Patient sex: M
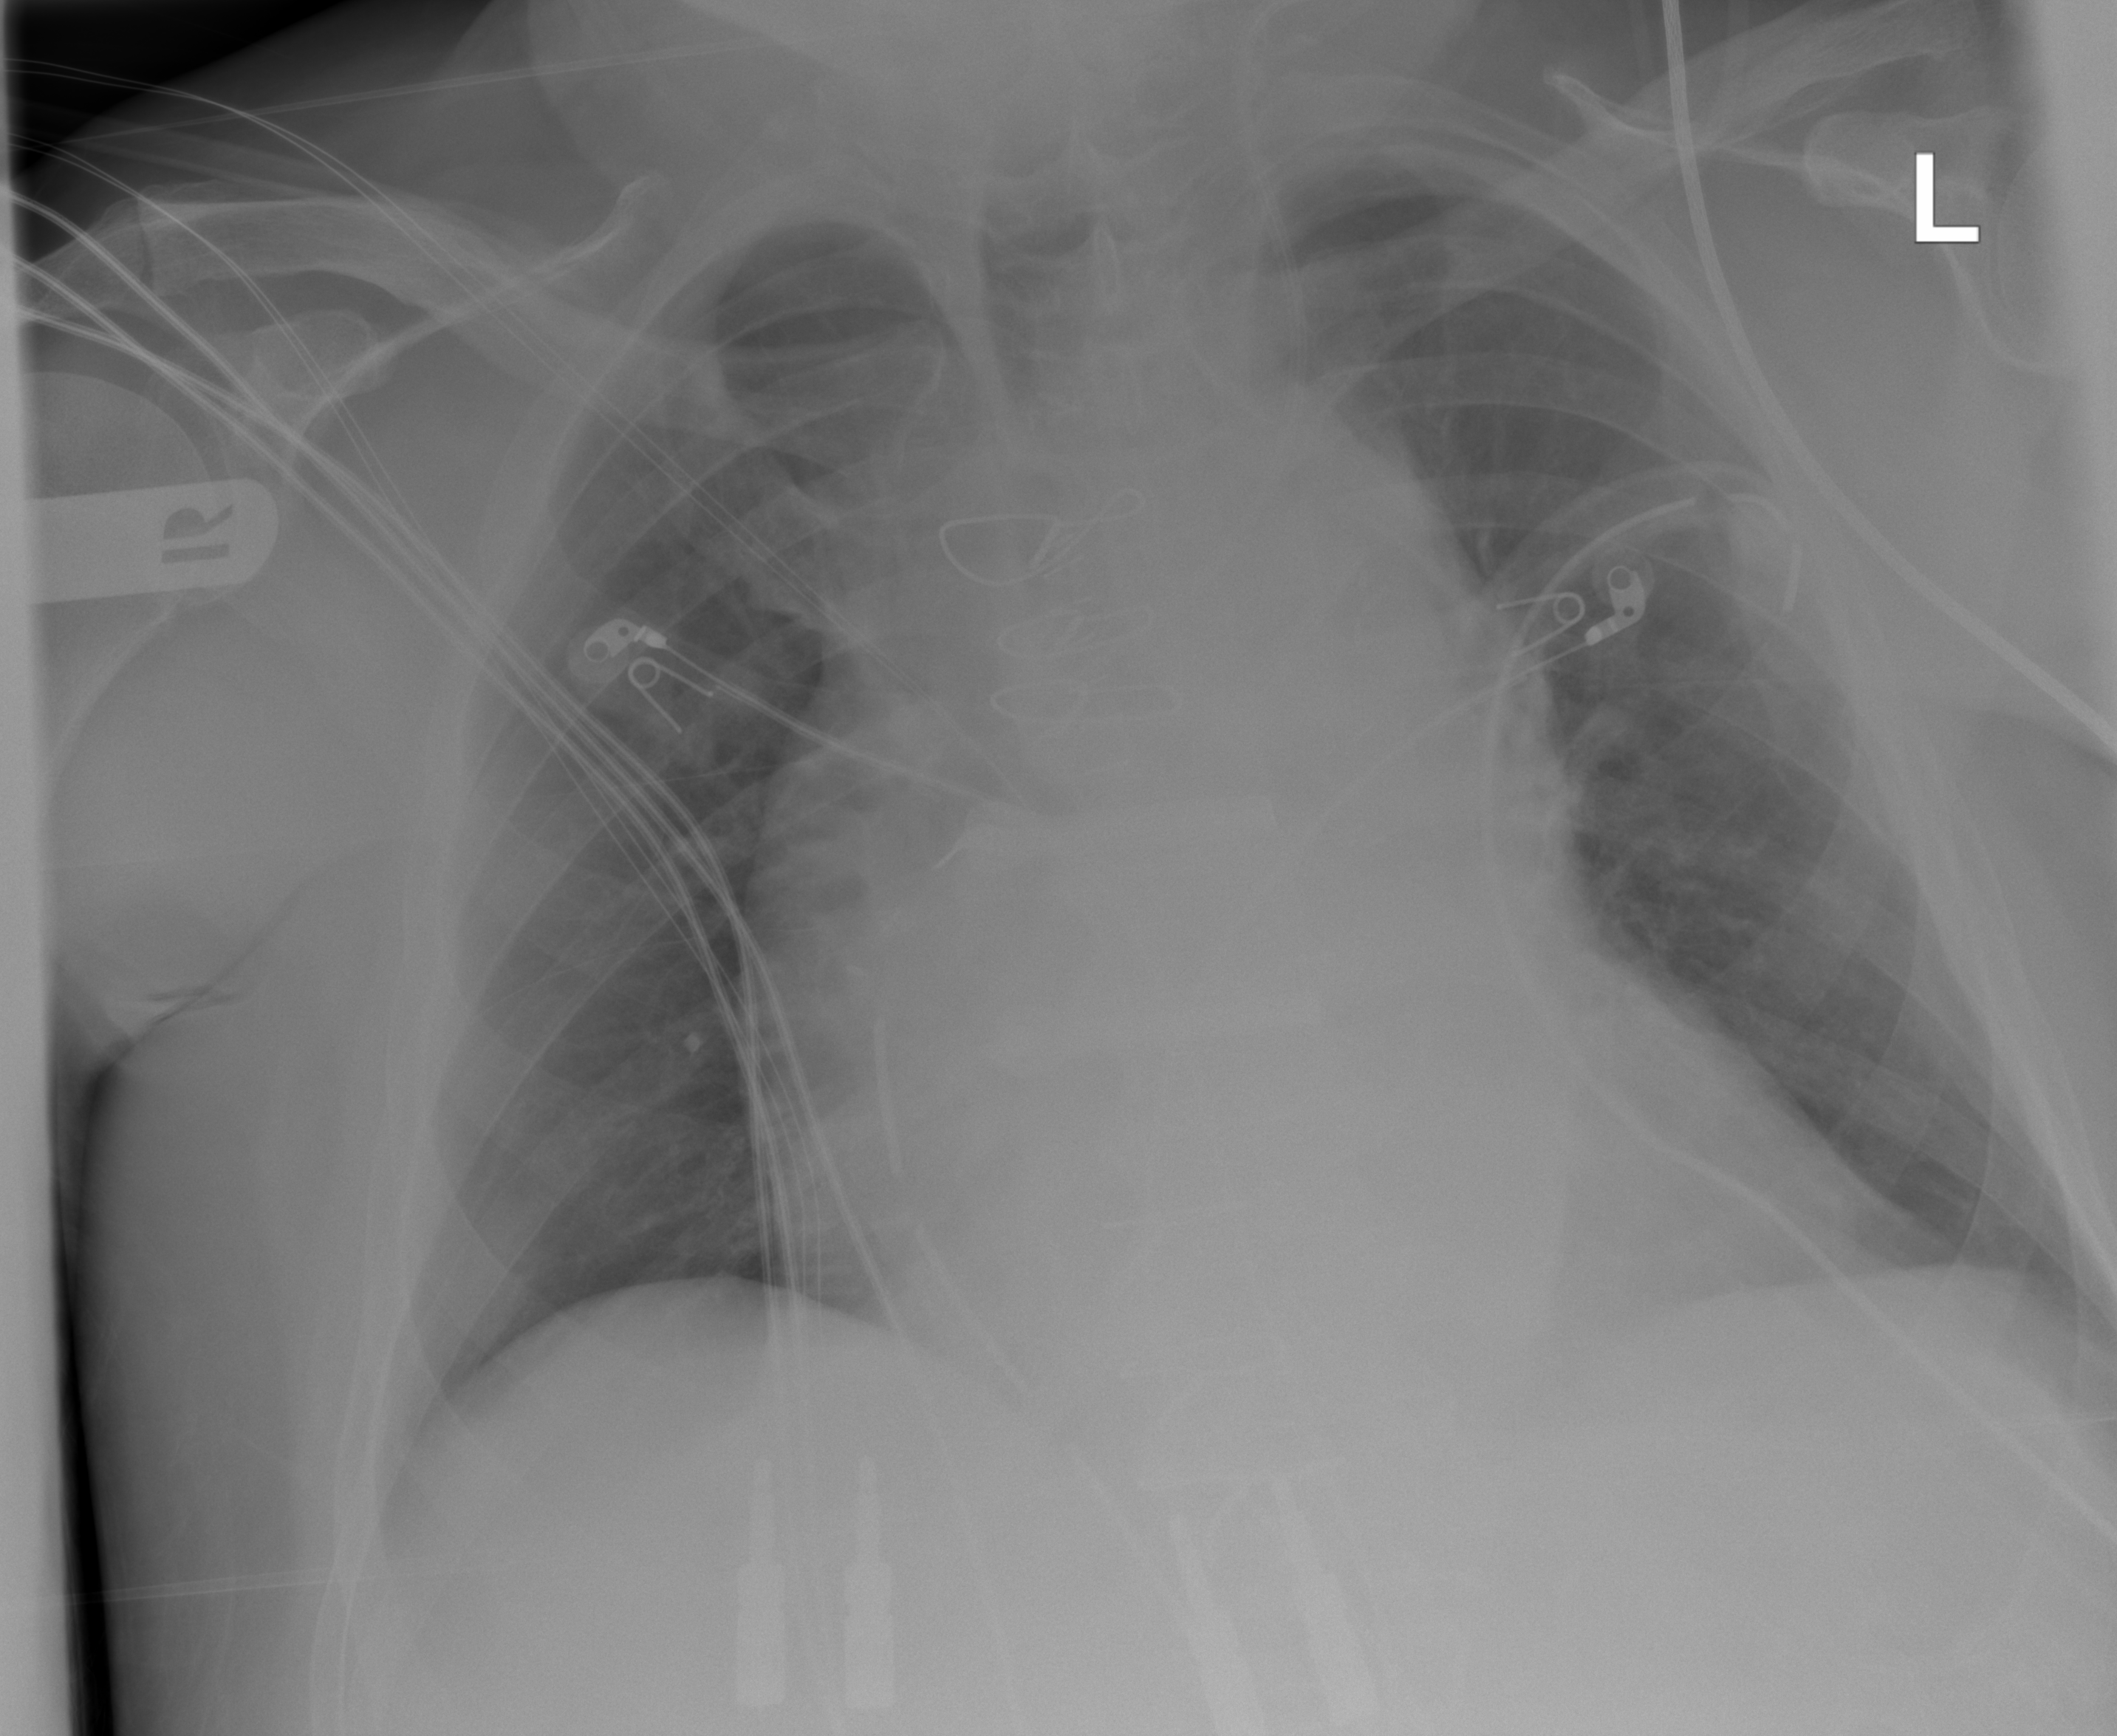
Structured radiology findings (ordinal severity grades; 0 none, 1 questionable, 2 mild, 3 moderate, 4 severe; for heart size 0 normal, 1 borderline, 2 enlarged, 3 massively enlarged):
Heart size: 3
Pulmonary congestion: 0
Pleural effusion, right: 0
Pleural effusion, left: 0
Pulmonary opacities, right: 0
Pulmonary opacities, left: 0
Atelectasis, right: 0
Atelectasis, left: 0